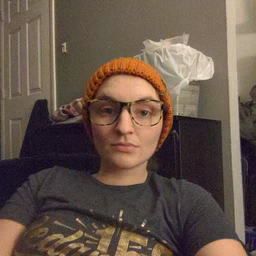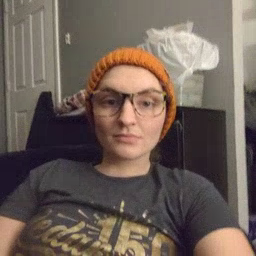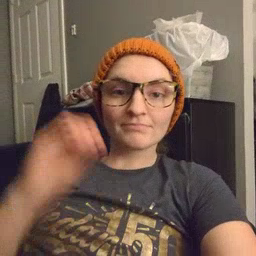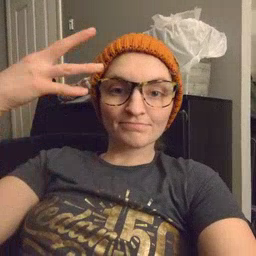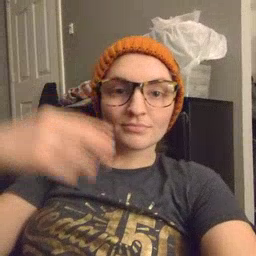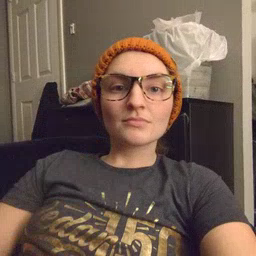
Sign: lamp